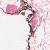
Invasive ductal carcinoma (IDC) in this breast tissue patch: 0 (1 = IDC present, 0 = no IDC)